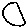
Label: moon